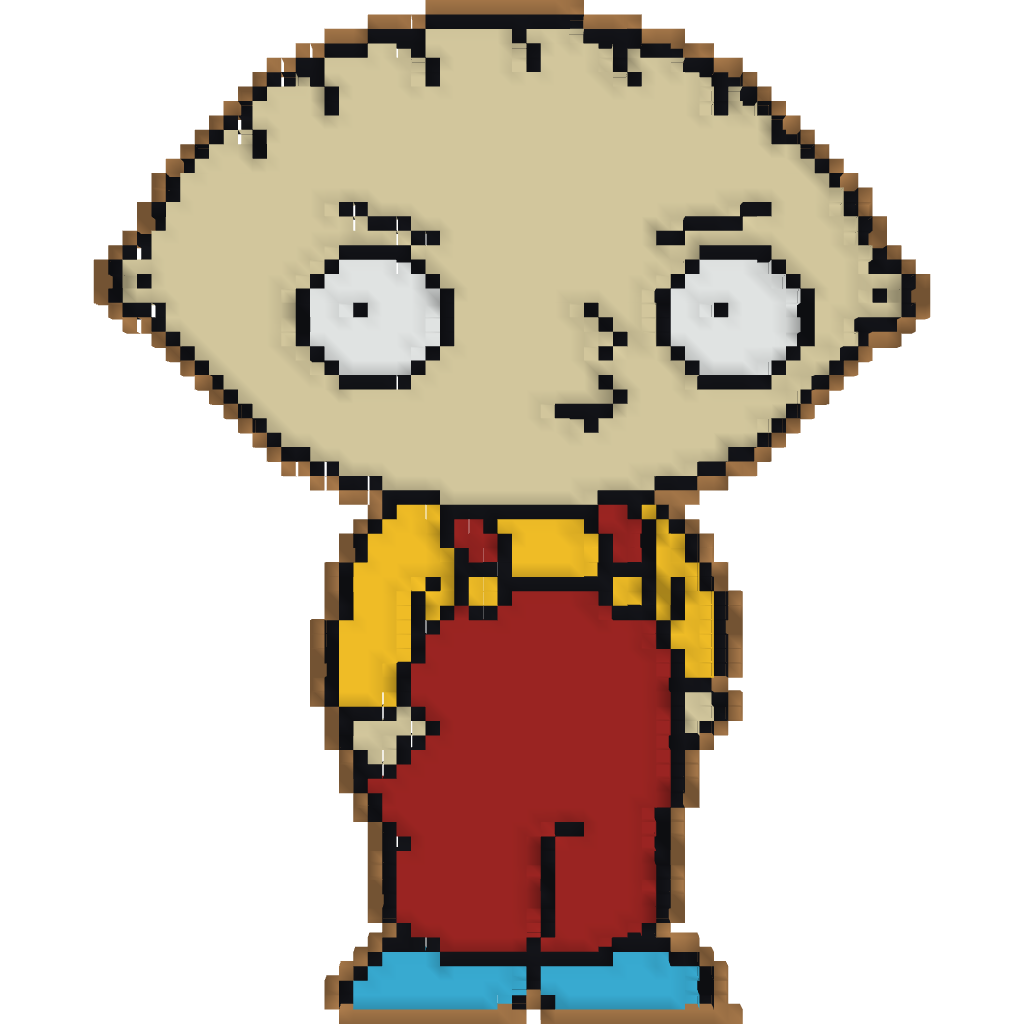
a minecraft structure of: Stewie!